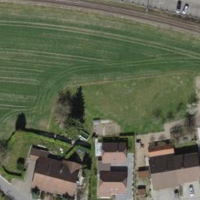
EUNIS habitat code: 55
Species observed at this site:
Medicago sativa